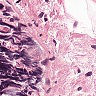
Metastatic tissue present: no